Question: I have implemented grid grouping in Extjs4. So, I have customized the code such that if a group does not have items, it should not have expand-collapse sign and if we click on the header, it should not do anything. As in, it should not expand. But, because of the following css class, there is border, white in color created of 1 px.
'''
.x-grid-with-row-lines .x-grid-table {
border-top: 1px solid white;
}
'''
In my css file, I am trying to override it using the following,
'''
.x-grid-with-row-lines .x-grid-table {
border-top: none;
}
'''
But, for some reason its not overriding the existing class. I have attached the image with the border visible in black color.

Can someone suggest how can I make that border disappear whenever I click on an empty group header. Thanks for all the help.
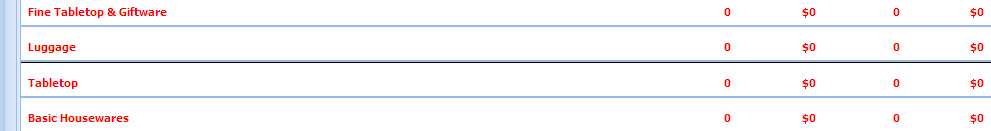
Answer: try doLayout() on your grid within the collaps event handling